Field crop: maize
Growth stage: 2
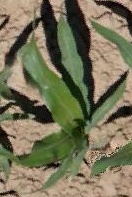
Species: maize